Field crop: maize
Growth stage: 2
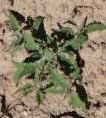
Species: atriplex